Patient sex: F
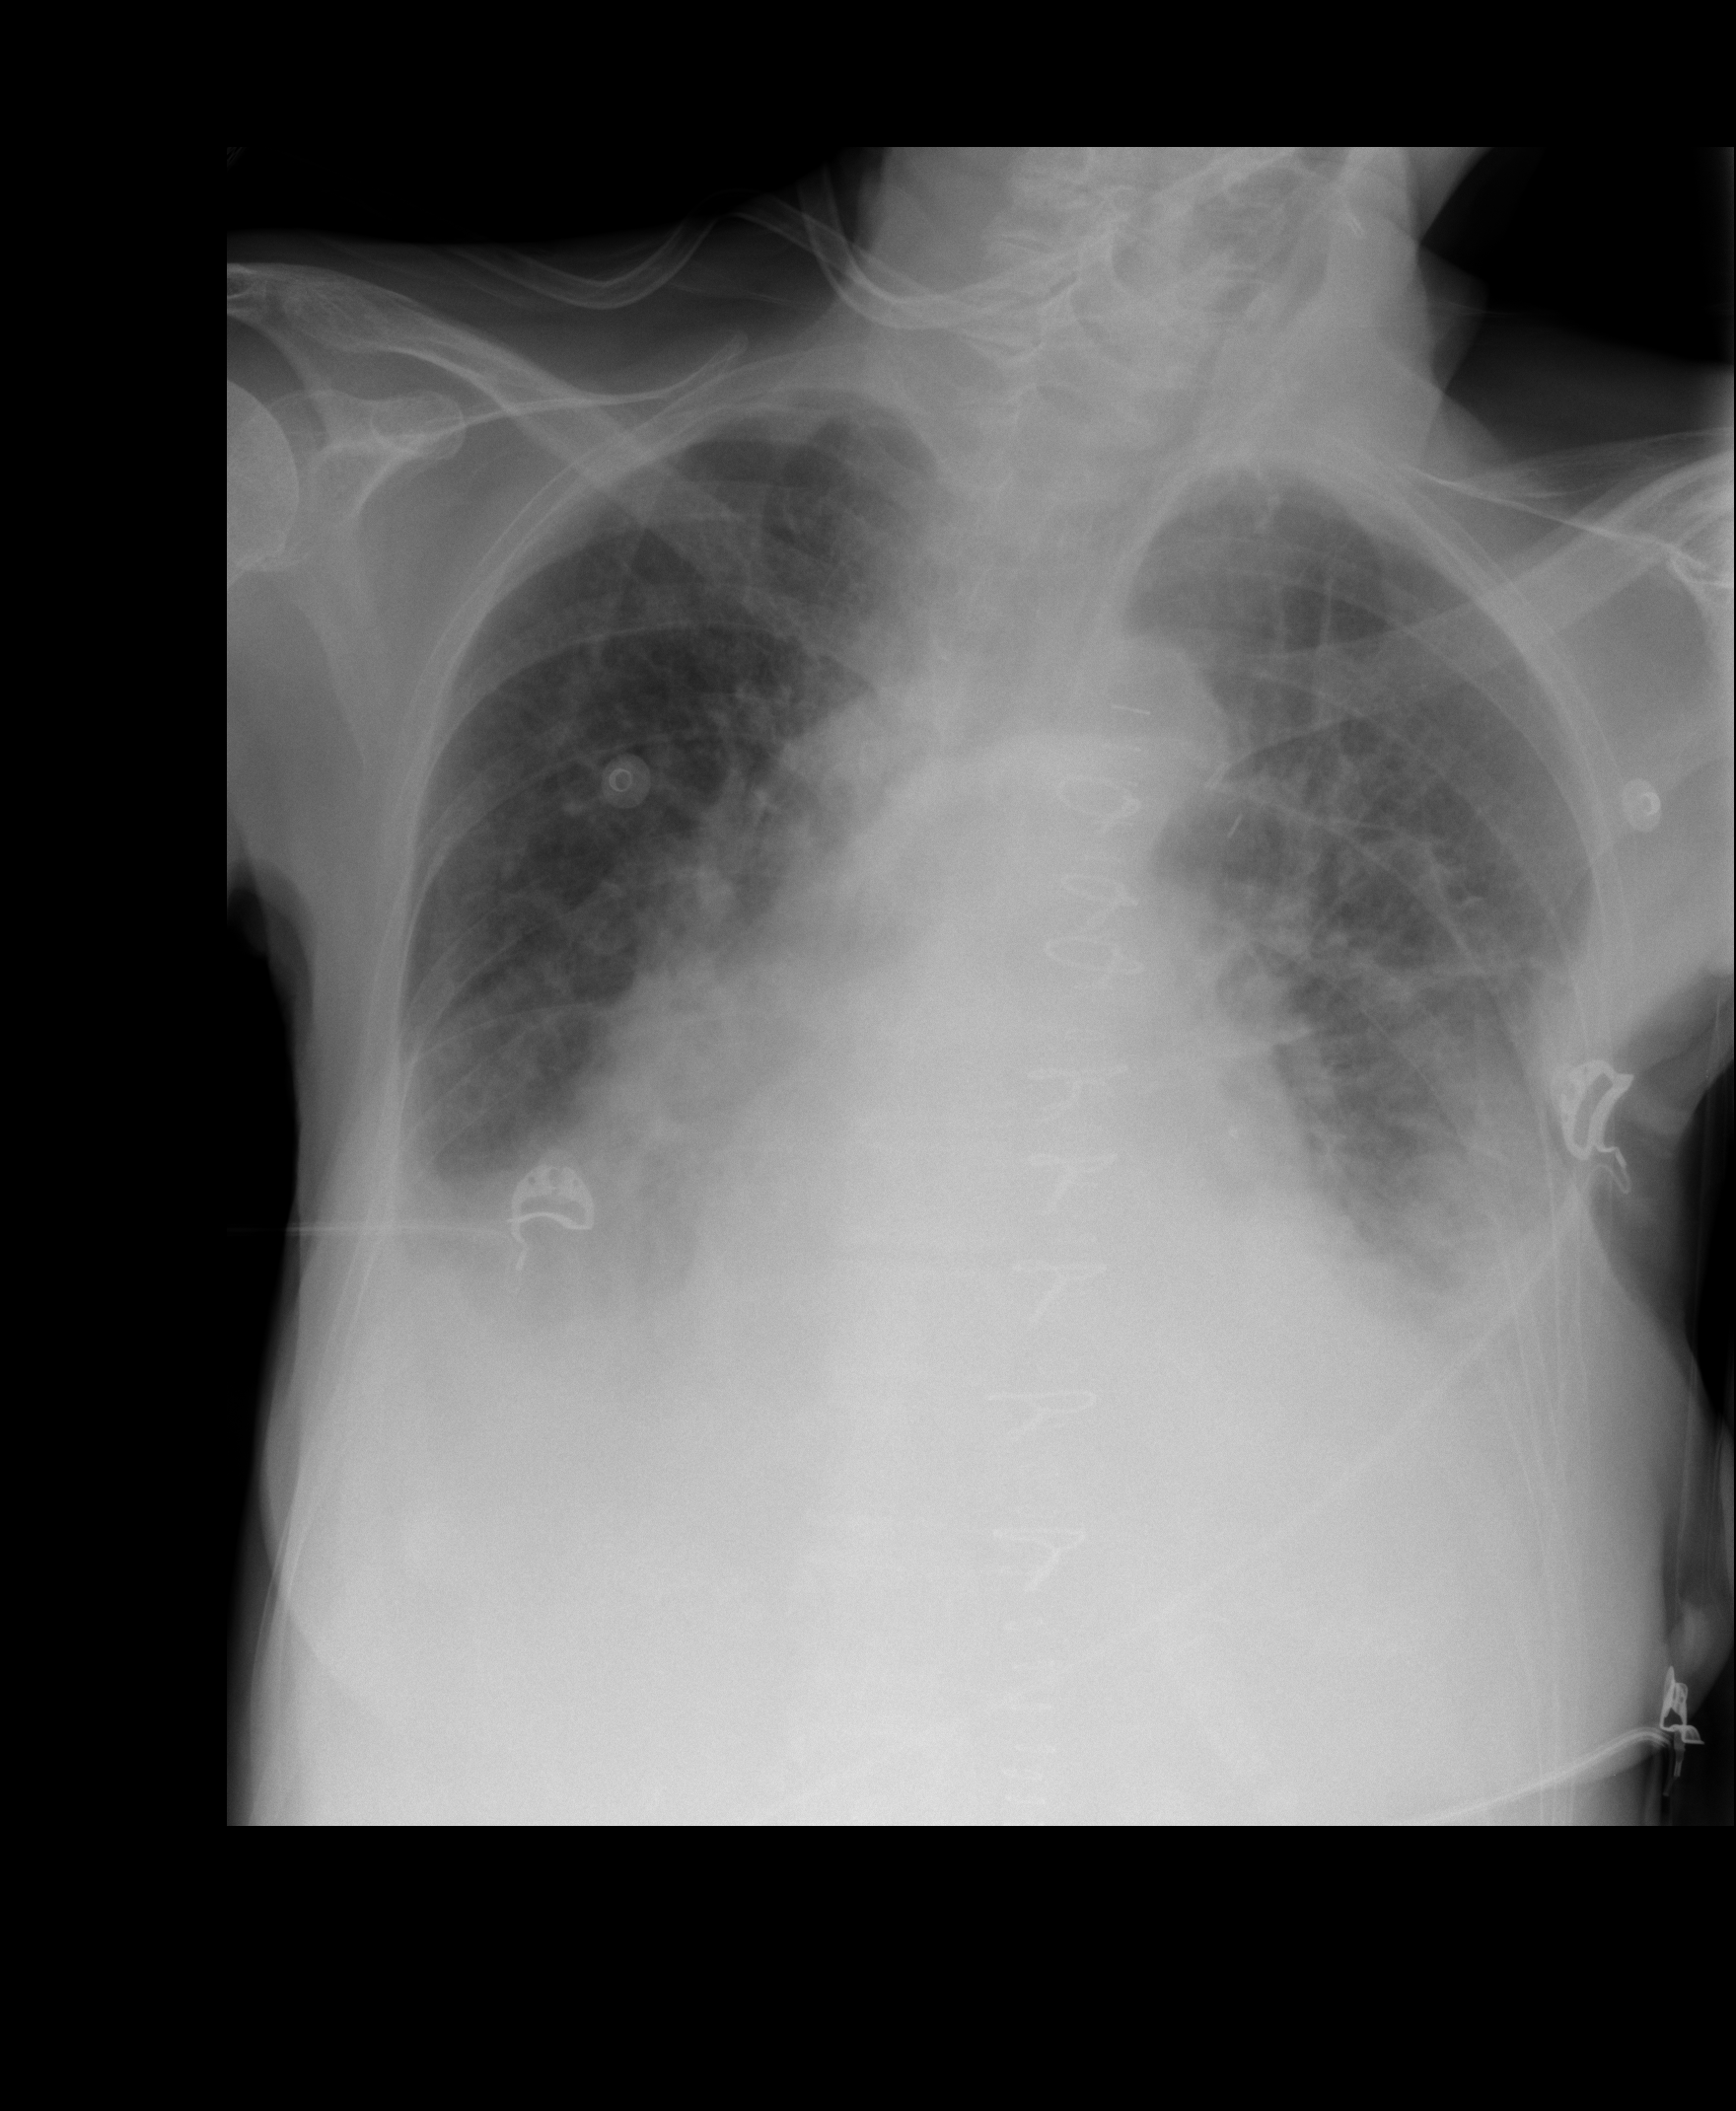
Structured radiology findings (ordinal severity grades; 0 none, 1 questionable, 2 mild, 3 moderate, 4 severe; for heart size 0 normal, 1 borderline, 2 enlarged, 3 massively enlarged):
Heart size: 2
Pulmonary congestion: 2
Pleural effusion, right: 2
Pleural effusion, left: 2
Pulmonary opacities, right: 2
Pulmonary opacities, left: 0
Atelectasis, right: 3
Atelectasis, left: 3